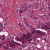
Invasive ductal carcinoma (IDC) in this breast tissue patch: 1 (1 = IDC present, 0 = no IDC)